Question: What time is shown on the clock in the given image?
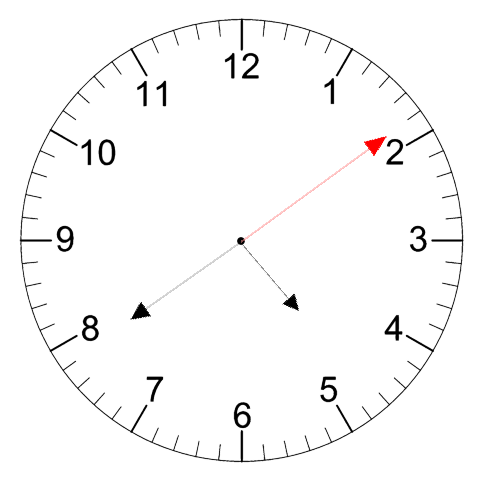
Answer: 04:39:09